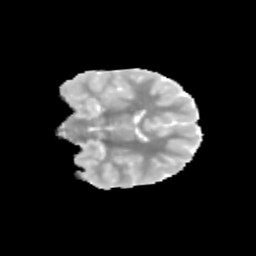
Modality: MD
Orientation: coronal
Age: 9
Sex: male
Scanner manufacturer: siemens
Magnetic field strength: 3 T
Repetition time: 3.8 s
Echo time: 0.07 s